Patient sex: F
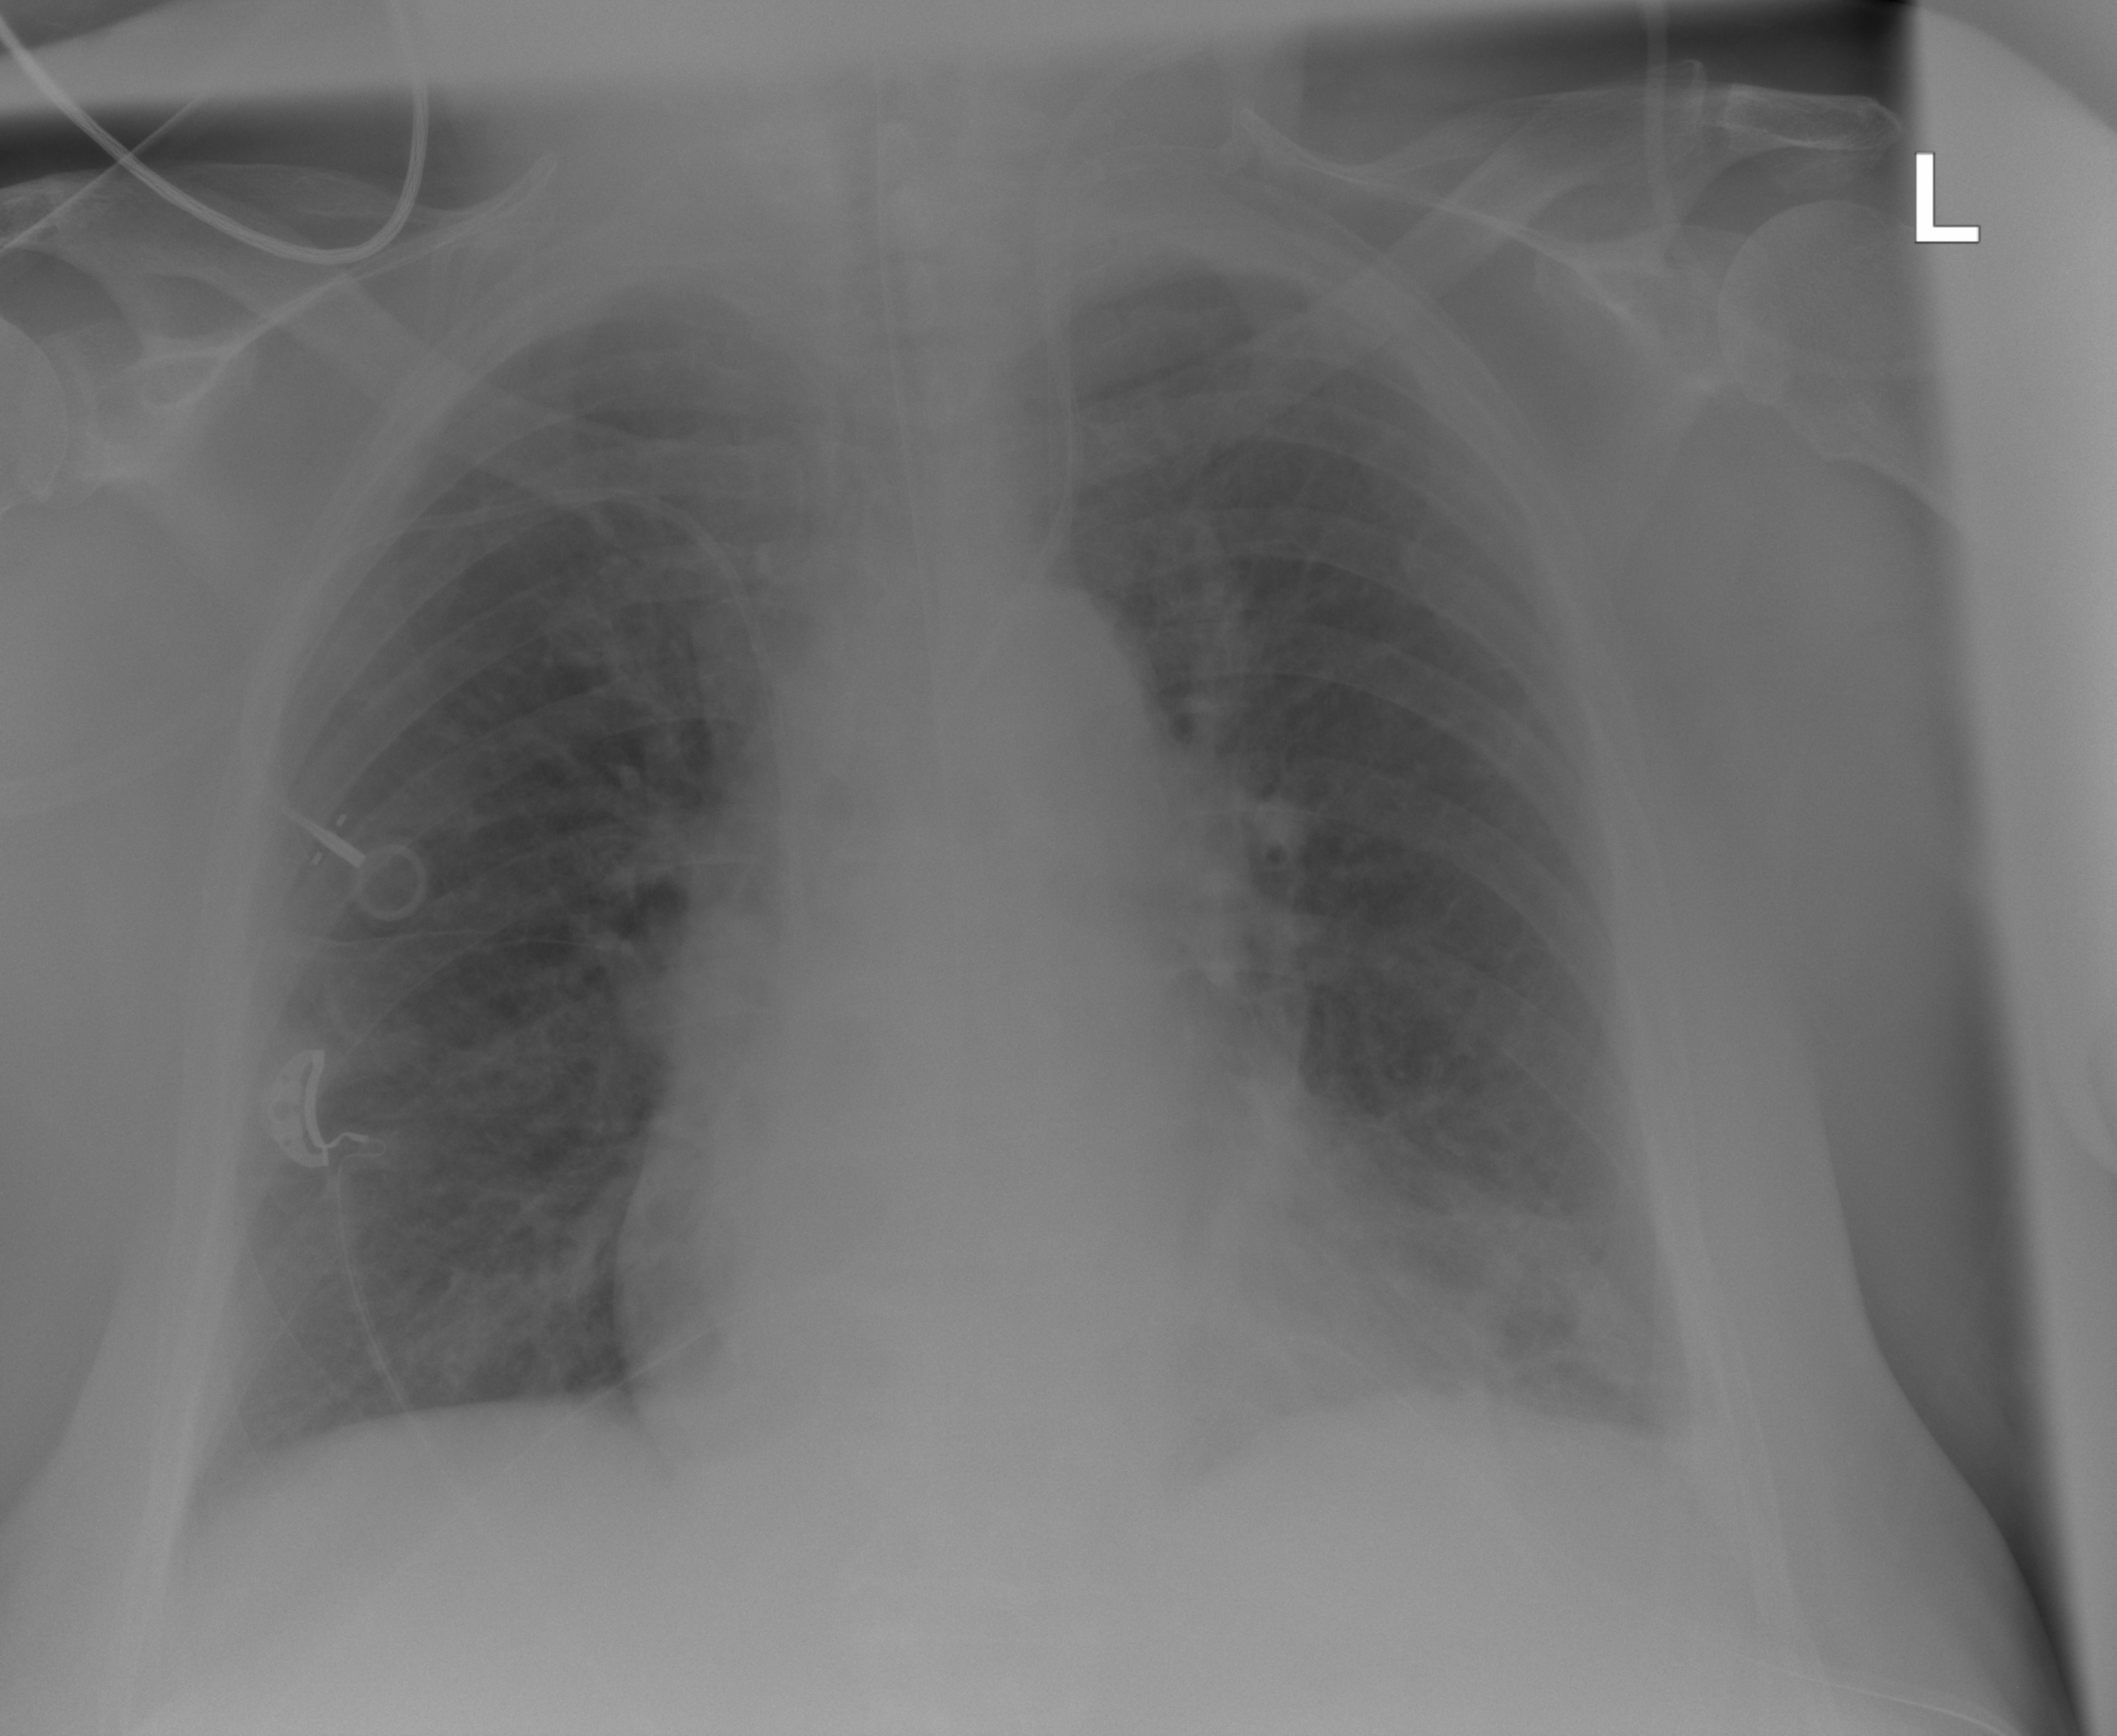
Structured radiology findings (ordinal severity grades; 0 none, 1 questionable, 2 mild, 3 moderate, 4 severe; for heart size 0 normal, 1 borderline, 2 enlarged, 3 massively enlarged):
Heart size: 1
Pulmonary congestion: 0
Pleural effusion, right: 0
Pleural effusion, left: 2
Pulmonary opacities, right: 0
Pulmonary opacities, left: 0
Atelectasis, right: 0
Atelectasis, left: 2